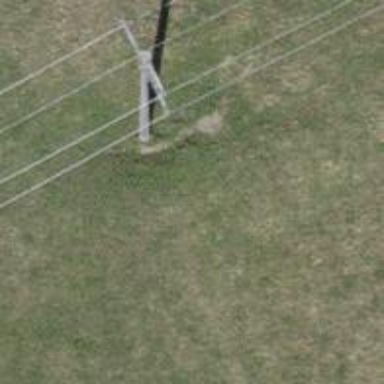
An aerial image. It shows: Power line with three cables.